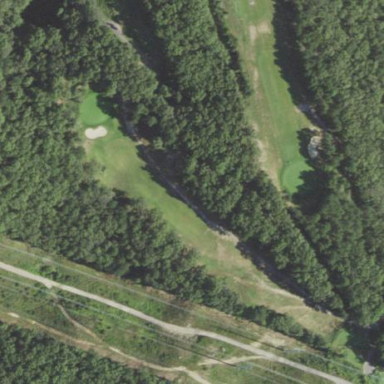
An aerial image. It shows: Golf fairway surrounded by grass.